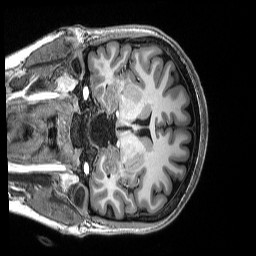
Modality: T1w
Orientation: coronal
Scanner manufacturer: siemens
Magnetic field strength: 3 T
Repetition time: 2.53 s
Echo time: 0.0033 s